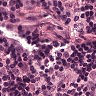
Metastatic tissue present: no